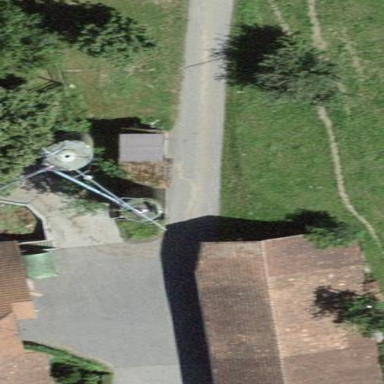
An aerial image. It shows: Rural barn.